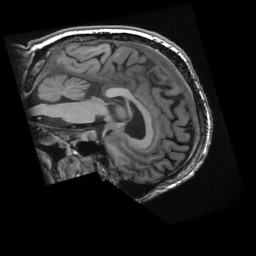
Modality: T1w
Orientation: sagittal
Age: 51
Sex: male
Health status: healthy
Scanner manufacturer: ge
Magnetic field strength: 3 T
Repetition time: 0.008384 s
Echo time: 0.003108 s